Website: bh-photo
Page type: customer-info-address
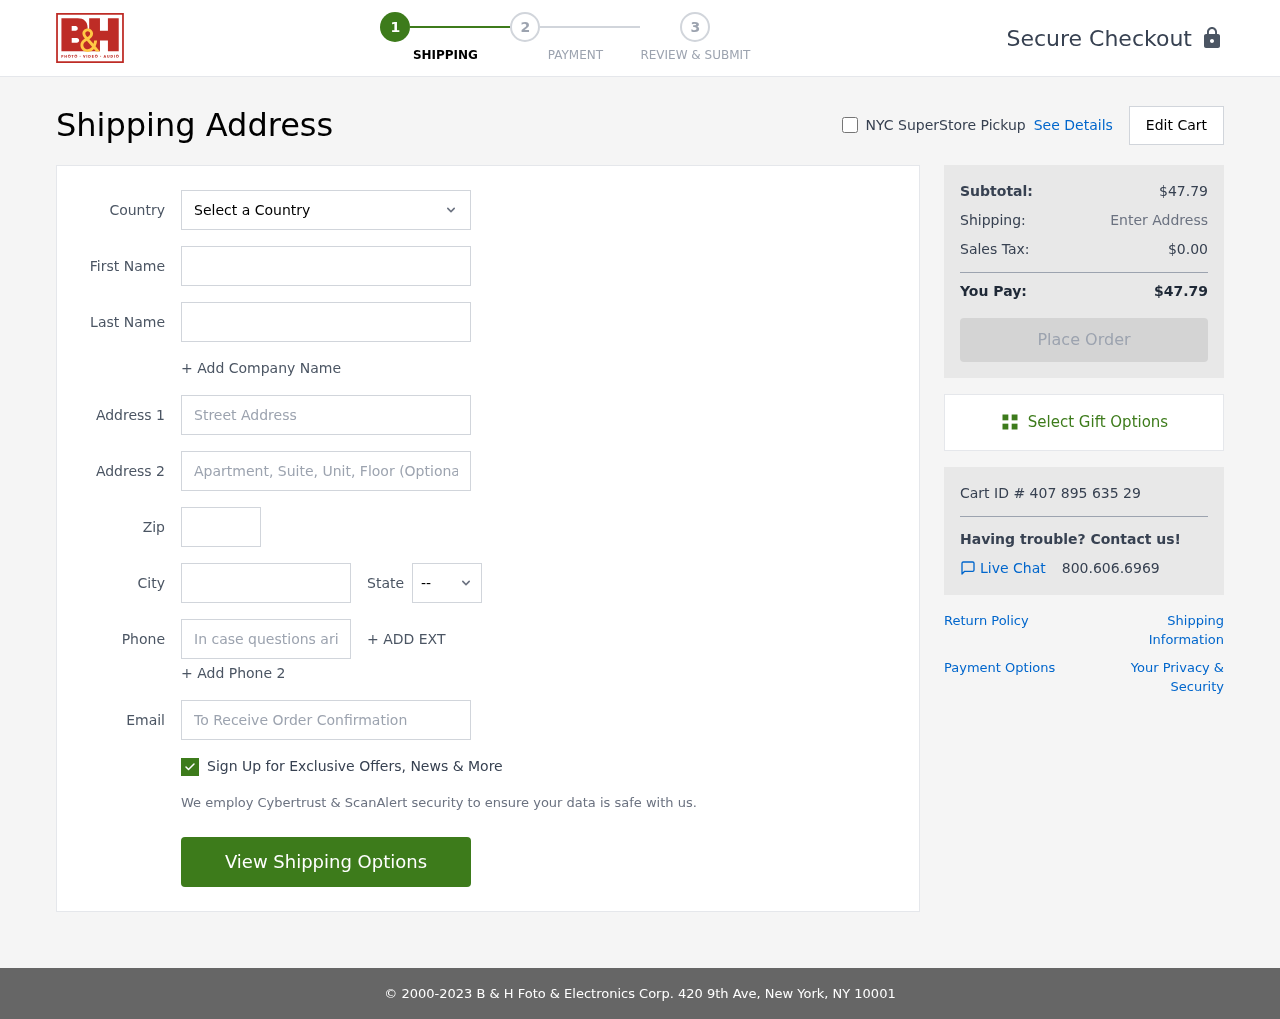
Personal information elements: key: PII_CITY
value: Charlesberg
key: PII_COUNTRY
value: United States
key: PII_EMAIL
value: johnwilliams@hotmail.com
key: PII_FIRSTNAME
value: John
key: PII_LASTNAME
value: Williams
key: PII_PHONE
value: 5046653885
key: PII_POSTCODE
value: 43145
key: PII_STATE_ABBR
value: CT
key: PII_STREET
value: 2588 Lopez Forge Suite 668
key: PII_STREET2
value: Apt. 429
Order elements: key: ORDER_SUBTOTAL
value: $47.79
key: ORDER_TAX
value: $0.00
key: ORDER_TOTAL
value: $47.79
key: ORDER_ID
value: Cart ID # 407 895 635 29